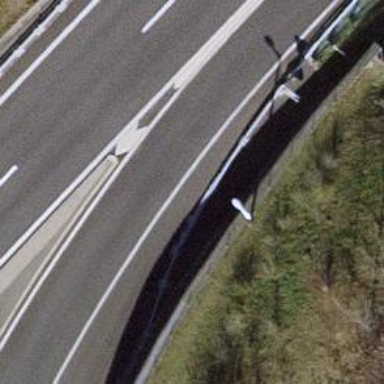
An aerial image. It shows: Motorway link.